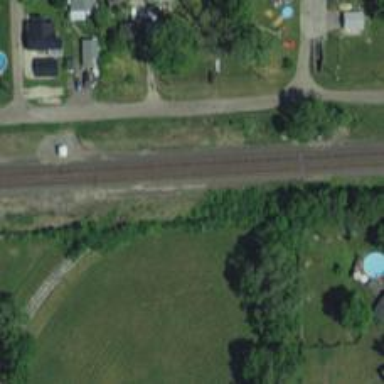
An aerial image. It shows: Abandoned railway.